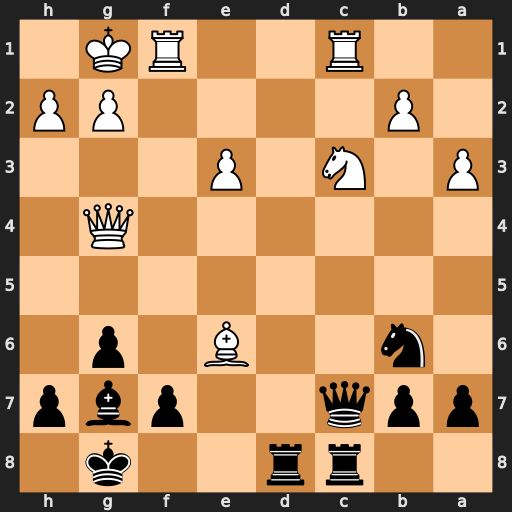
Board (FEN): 2rr2k1/ppq2pbp/1n2B1p1/8/6Q1/P1N1P3/1P4PP/2R2RK1
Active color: b
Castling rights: -
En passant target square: -
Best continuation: fxe6 Qxe6+ Kh8